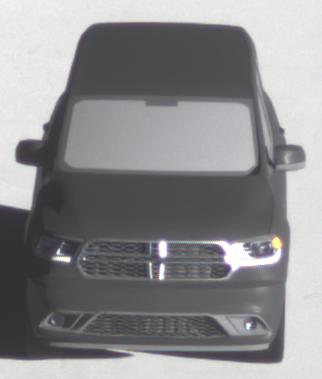
Make: Dodge
Model: Durango
Detailed model: Gen. 3
Model produced from: 2010
Doors: 5
Color: black
Road condition: dry road
Daytime: sunrise or sunset
Contrast: high contrast